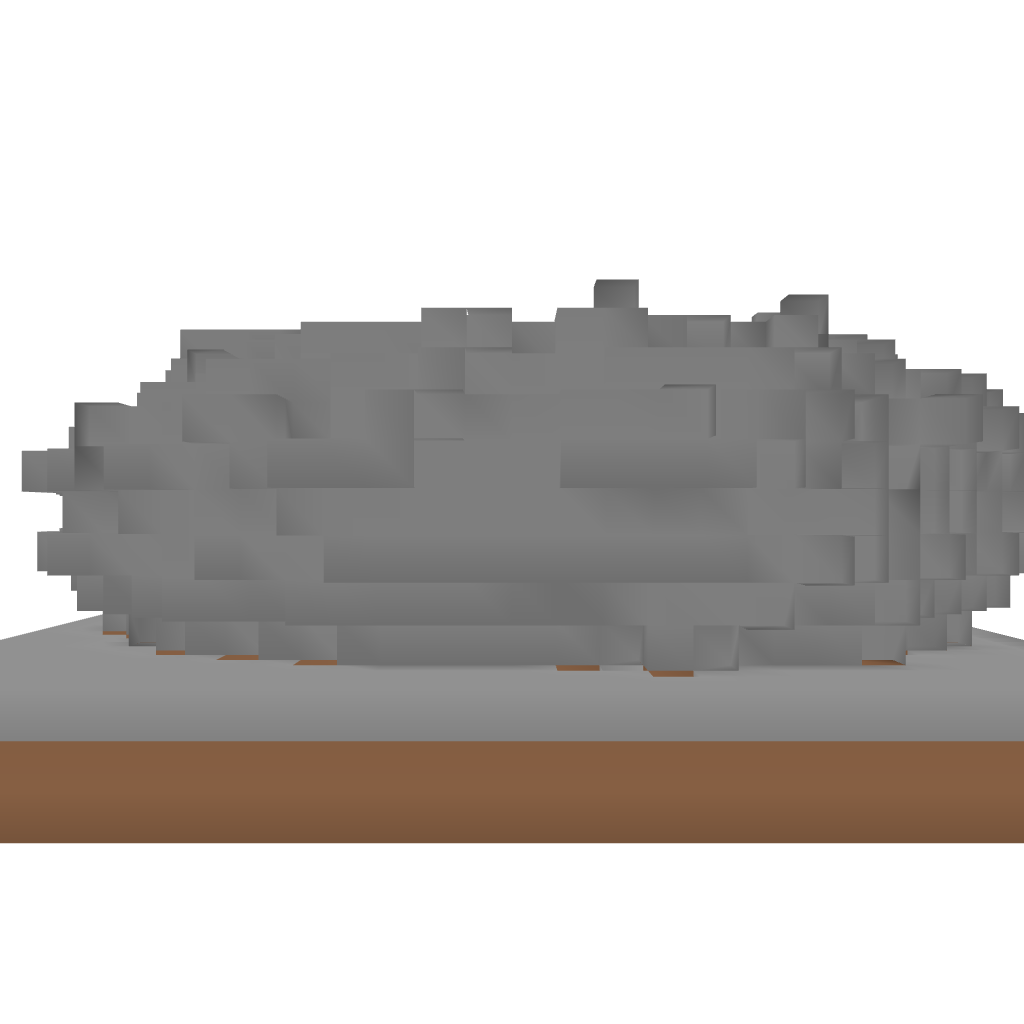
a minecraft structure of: A Nice Spawn :)